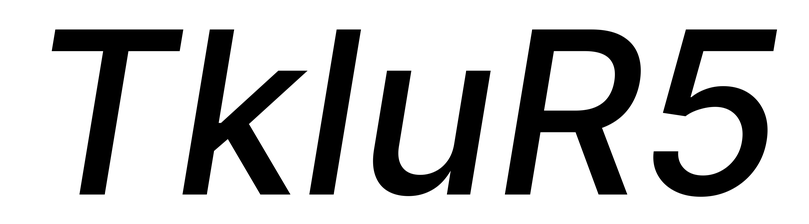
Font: Inter-Italic_Medium_Italic